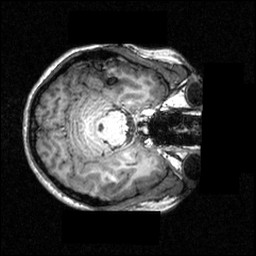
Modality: T1w
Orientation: axial
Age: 18
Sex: female
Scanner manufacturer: siemens
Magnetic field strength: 3.951 T
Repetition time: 1.5 s
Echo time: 0.00335 s